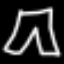
Label: pants